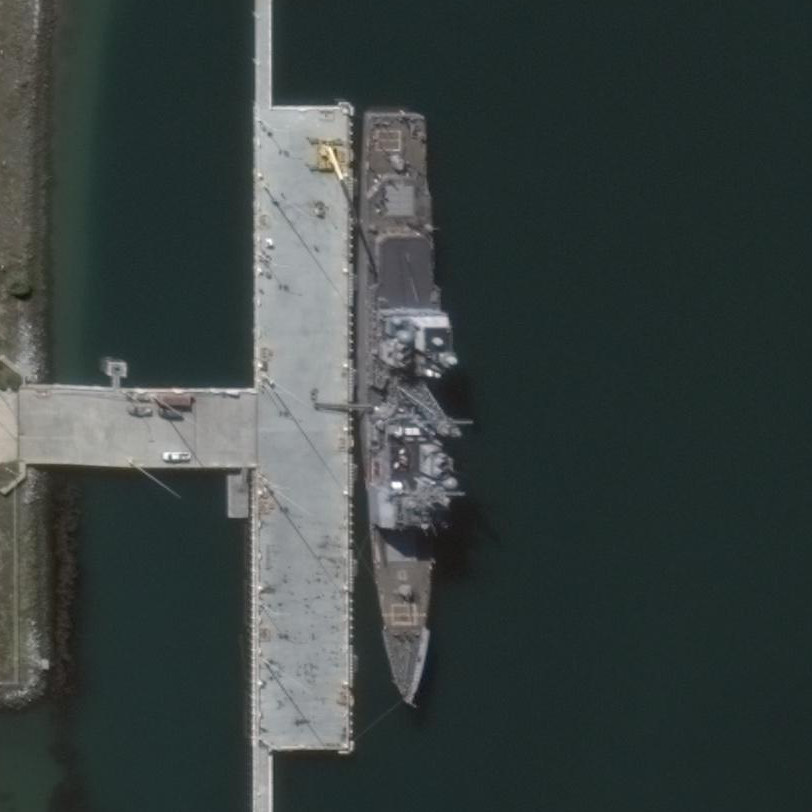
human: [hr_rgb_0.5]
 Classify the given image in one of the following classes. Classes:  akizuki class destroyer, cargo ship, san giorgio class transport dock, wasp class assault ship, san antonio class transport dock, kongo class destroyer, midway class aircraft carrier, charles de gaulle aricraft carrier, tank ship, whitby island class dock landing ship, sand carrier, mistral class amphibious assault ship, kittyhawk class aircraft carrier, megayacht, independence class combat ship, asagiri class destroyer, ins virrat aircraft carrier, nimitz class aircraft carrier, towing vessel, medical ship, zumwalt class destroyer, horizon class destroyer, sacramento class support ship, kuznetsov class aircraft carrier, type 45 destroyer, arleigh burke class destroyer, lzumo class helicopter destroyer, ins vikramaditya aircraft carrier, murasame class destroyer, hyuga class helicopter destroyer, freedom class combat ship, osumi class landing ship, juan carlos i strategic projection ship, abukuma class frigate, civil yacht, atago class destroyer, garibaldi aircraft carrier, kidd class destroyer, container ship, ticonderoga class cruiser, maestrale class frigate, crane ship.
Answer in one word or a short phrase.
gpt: Ticonderoga class cruiser